Field crop: maize
Growth stage: 2
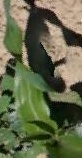
Species: maize